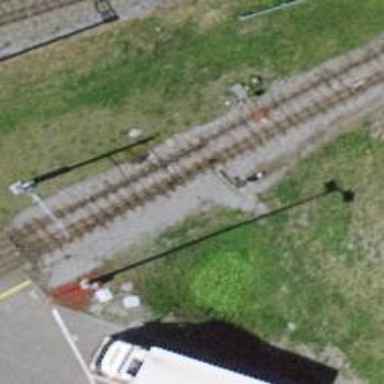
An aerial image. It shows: Single-track electrified railway spur with contact line for service.